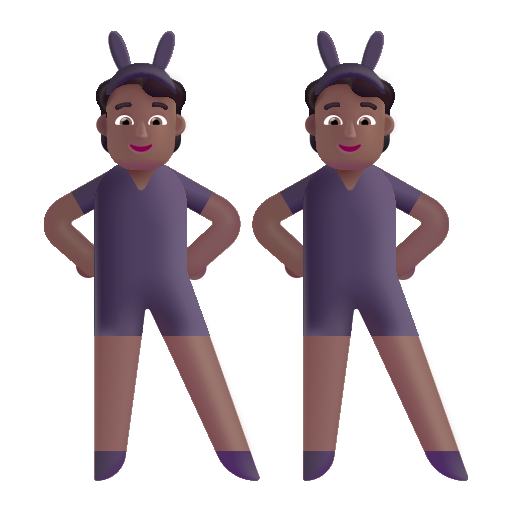
person with bunny ears color  dark